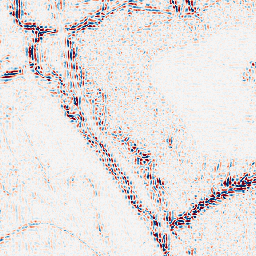
Category: wavelet
Decomposition family: wavelet_dwt
Decomposition parameters: wavelet: db4
level: 2
Upsampling method: bilinear
Upsampling parameters: scale: 4
Upsampling scale: 4